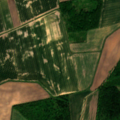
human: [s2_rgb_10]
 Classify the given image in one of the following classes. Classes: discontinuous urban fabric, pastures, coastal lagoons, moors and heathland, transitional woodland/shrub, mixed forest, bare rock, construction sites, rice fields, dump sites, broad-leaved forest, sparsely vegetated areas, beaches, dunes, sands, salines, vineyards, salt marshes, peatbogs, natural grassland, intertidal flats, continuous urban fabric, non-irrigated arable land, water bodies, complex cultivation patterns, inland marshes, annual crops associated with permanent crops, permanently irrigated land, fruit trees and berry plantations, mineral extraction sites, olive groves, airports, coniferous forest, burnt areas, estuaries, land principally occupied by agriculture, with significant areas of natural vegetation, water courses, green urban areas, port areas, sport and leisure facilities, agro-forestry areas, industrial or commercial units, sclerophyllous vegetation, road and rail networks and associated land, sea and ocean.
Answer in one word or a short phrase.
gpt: non-irrigated arable land, broad-leaved forest